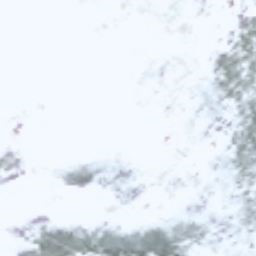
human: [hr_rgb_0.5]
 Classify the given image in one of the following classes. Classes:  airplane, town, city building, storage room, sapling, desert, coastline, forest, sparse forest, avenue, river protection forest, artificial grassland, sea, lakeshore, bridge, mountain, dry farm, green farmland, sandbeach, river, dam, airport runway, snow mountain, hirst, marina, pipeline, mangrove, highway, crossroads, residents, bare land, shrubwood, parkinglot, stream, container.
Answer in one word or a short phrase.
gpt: snow mountain